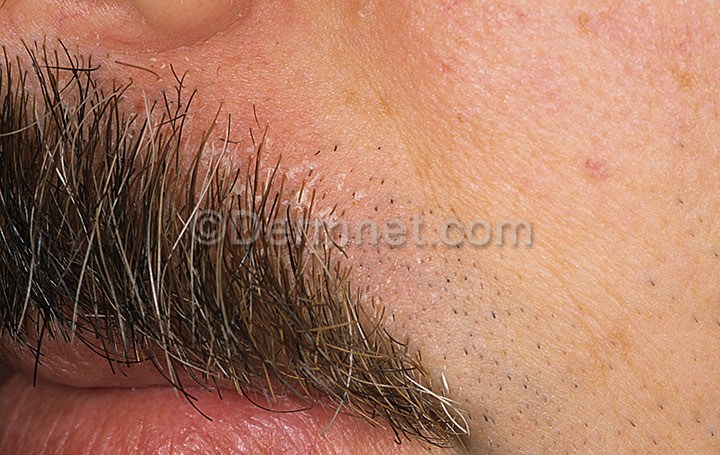
Disease: Psoriasis pictures Lichen Planus and related diseases